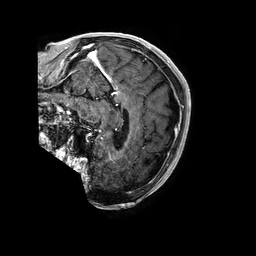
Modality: T1w
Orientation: sagittal
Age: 78
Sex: female
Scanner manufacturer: philips
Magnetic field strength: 3 T
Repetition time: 0.006702 s
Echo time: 0.003011 s